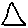
Label: triangle